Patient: sex M, age 66
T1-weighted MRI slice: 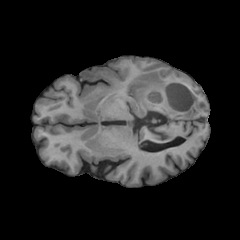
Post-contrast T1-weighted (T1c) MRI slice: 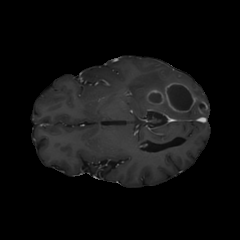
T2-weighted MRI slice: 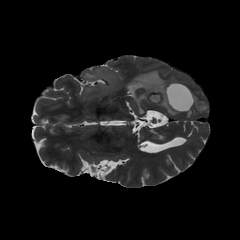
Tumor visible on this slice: yes
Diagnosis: Glioblastoma, IDH-wildtype
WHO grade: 4